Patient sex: F
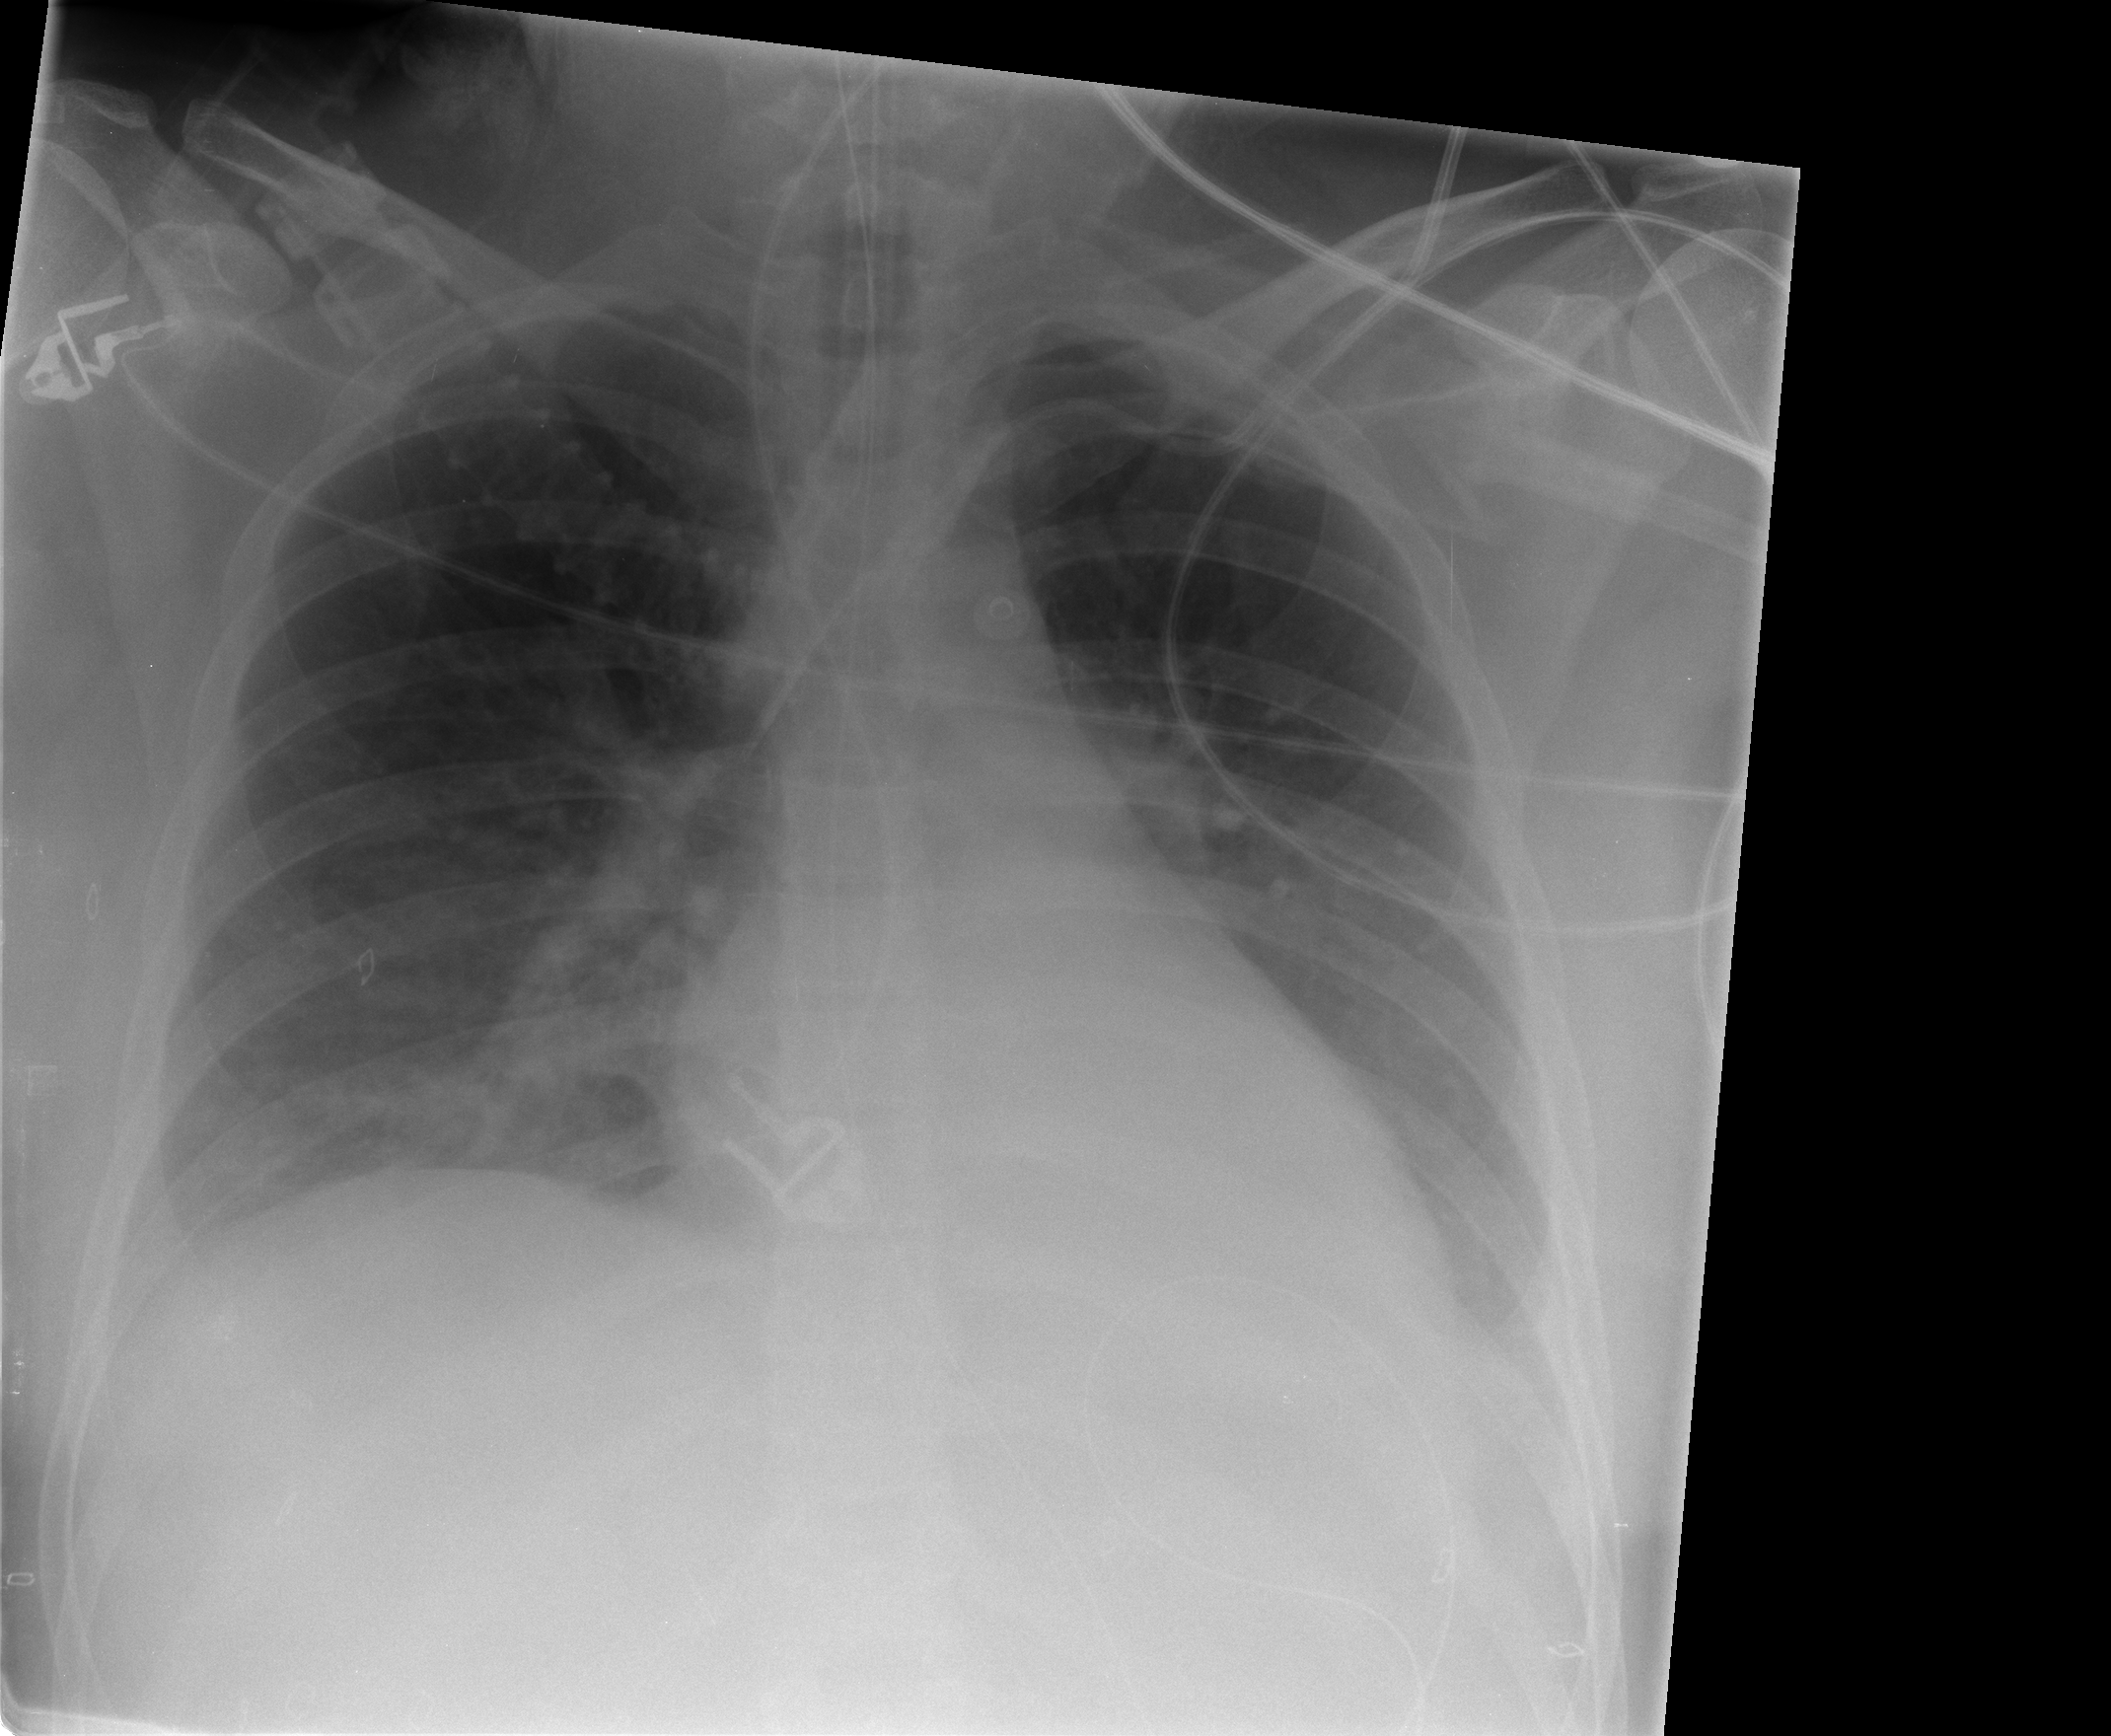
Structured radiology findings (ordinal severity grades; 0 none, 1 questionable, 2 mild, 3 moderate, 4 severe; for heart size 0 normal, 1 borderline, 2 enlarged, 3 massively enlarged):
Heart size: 0
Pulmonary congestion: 2
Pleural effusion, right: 2
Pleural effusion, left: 2
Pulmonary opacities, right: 1
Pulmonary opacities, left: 0
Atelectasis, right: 2
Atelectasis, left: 2